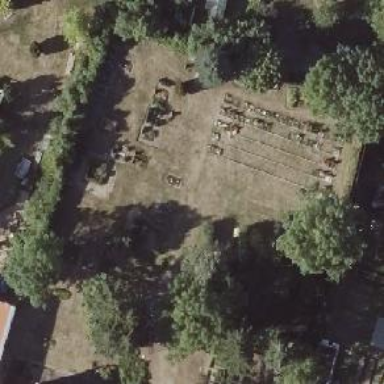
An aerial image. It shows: Historic memorial.